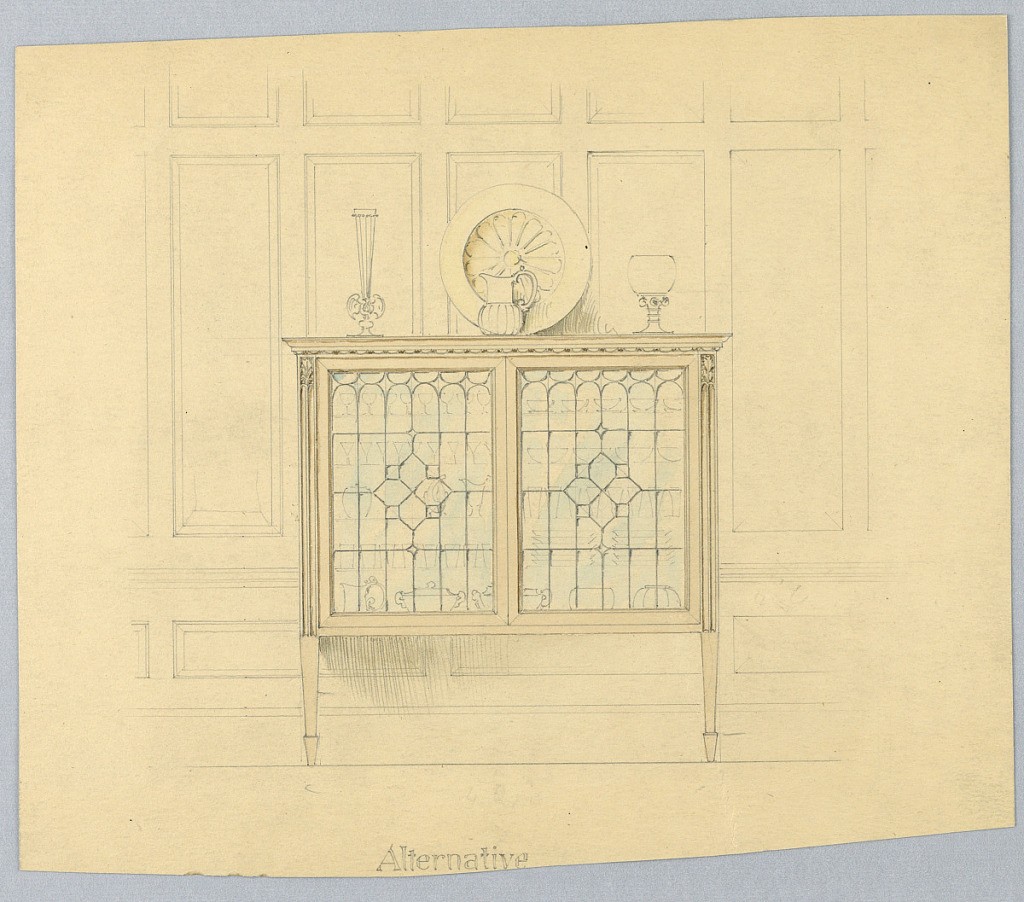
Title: Design for Cabinet with Glass Doors and Molded Frieze-Like Top
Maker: A.N. Davenport Co.
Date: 1900–05
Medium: Graphite, brush and yellow, blue, and brown watercolor on heavy cream wove paper
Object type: Drawing
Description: Against background of suggested wood paneling, a rectangular cabinet with 2 glass doors; molded frieze-like top surmounted by brass platter suggested in yellow watercolor plus pitcher and 2 vases; 2 front tapering legs extend into reeded pilaster-like elements on either side of glass doors and terminate in carved acanthus leaves; wooden parts of cabinet suggested in light brown watercolor and glass doors in blue watercolor.